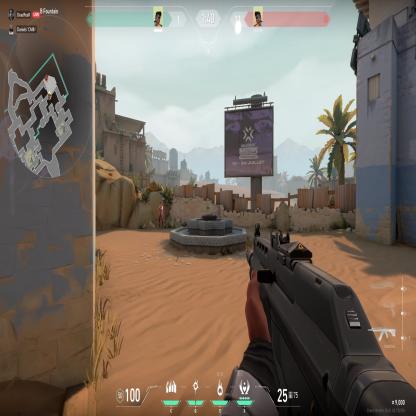
Label: enemy